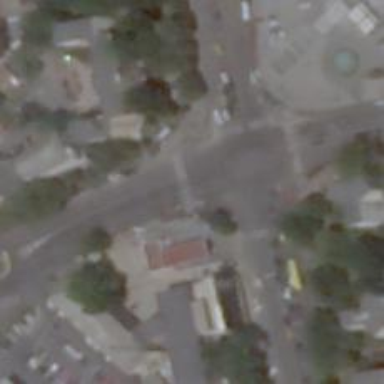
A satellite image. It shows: Crossing road.